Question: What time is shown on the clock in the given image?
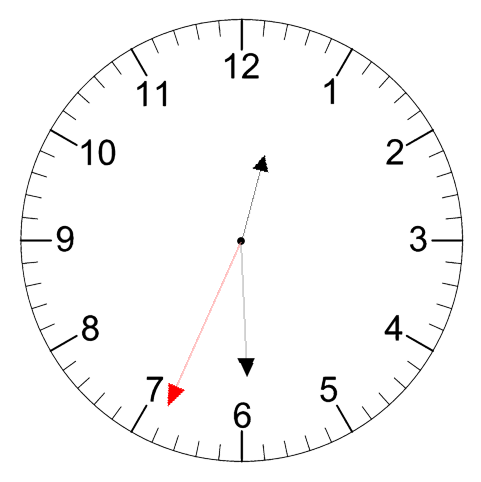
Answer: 12:29:34